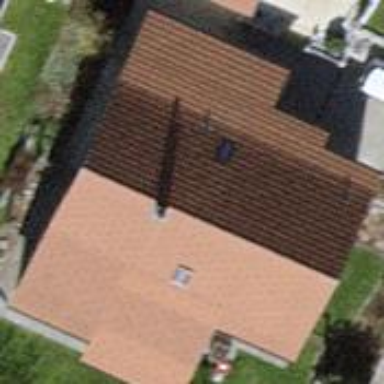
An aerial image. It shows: Gabled roof house.